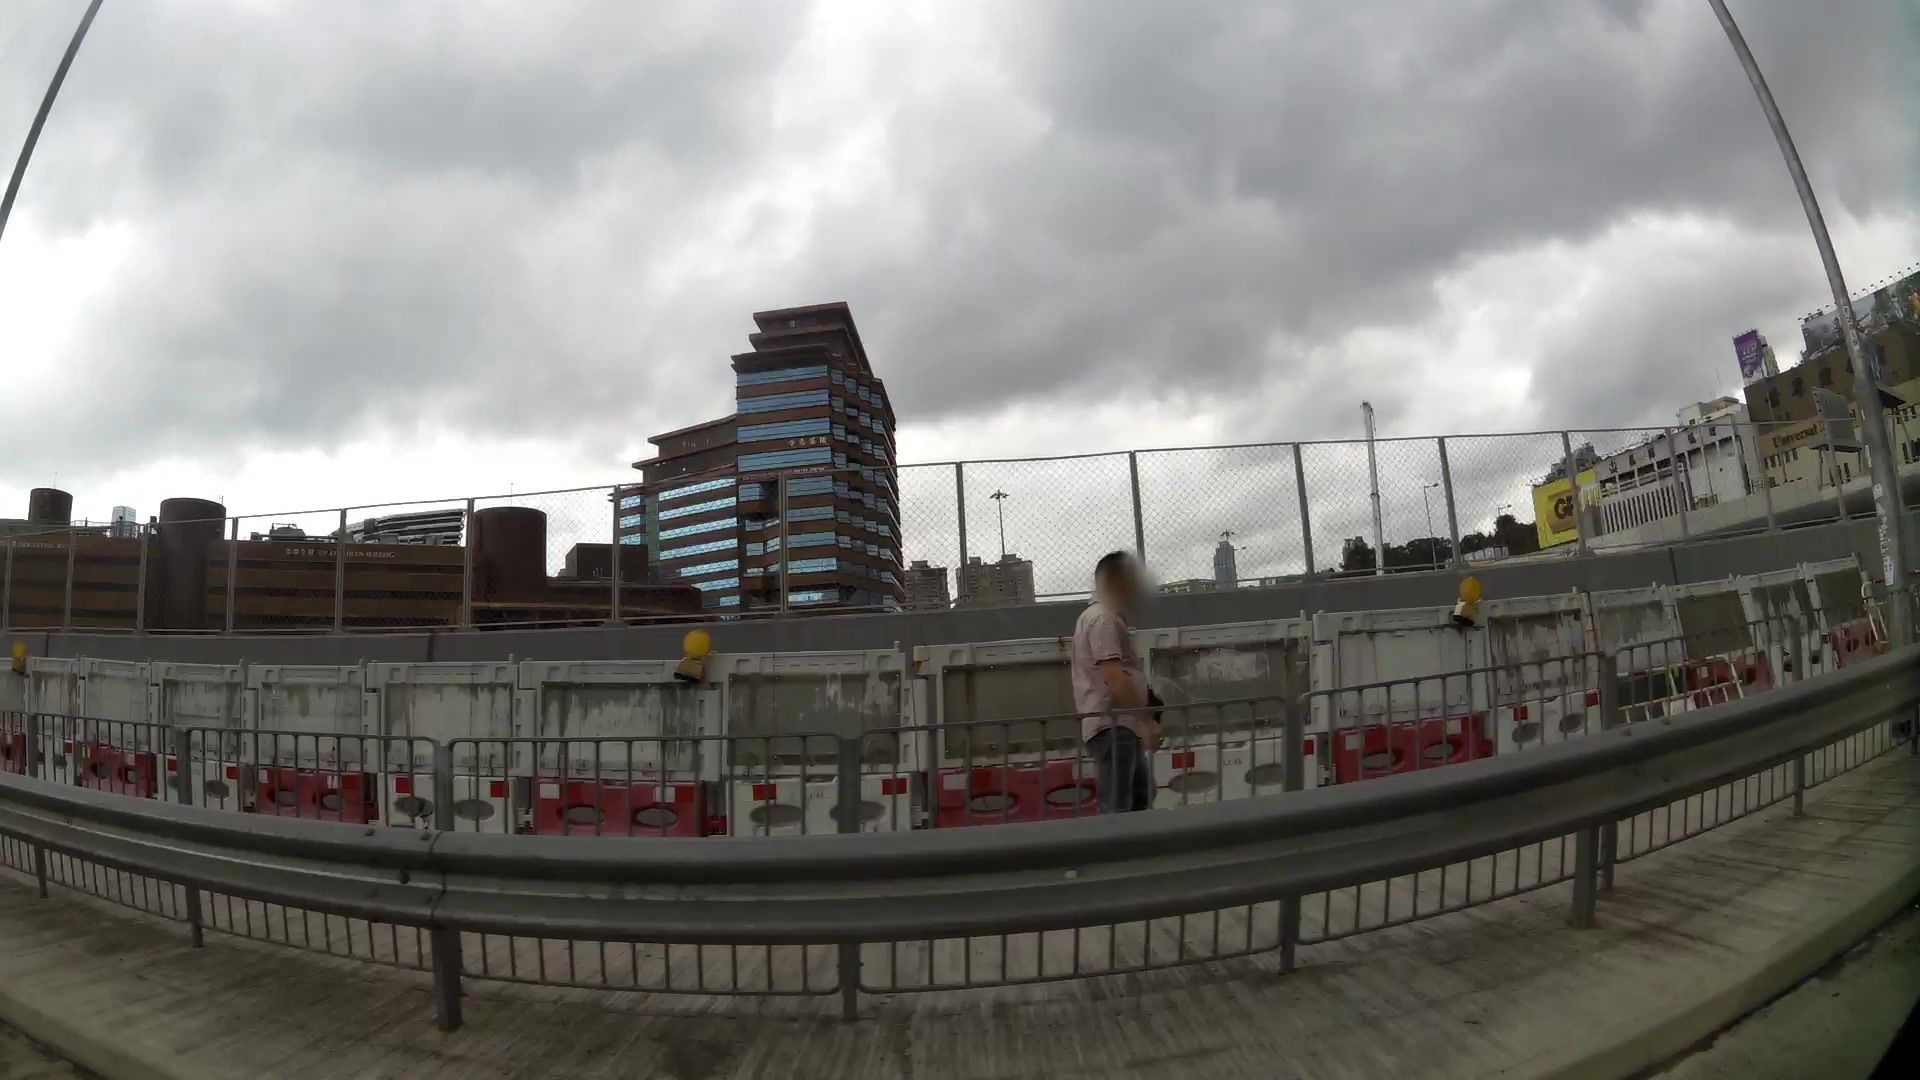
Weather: cloudy
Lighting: day
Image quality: good
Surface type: driving surface
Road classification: path, footway
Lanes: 2, 1
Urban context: urban centre
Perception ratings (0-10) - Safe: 3.15, Lively: 5.51, Beautiful: 2.7, Boring: 4.35, Depressing: 6.81, Wealthy: 2.81